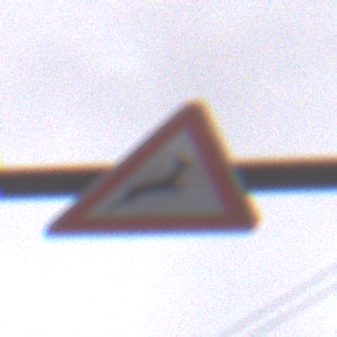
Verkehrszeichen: WildwechselLinks
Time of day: MorningAfternoon
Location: Outdoor (Urban)
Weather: Overcast
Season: NotSpecified
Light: Natural